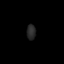
Tissue: skin
Cell type: Epithelial cells
Senescence score: 0.2442
Nuclear area (px): 133
Mean DAPI intensity: 40.098